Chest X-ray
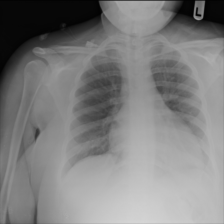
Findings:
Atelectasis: negative
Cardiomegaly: negative
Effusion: negative
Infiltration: negative
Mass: negative
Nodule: negative
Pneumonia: negative
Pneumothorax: negative
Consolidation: negative
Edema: negative
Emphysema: negative
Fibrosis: negative
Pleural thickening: negative
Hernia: negative